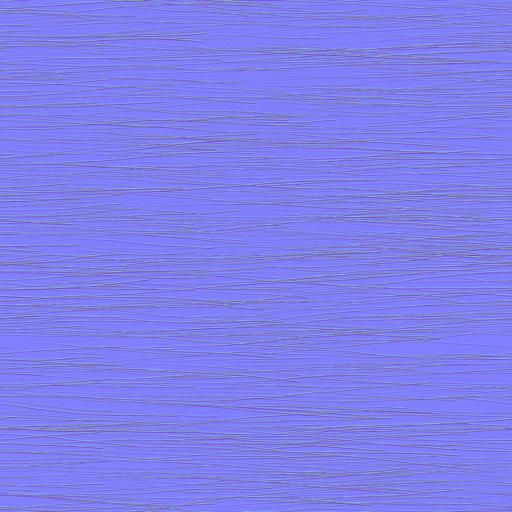
imperfection imperfections scratched scratches surface